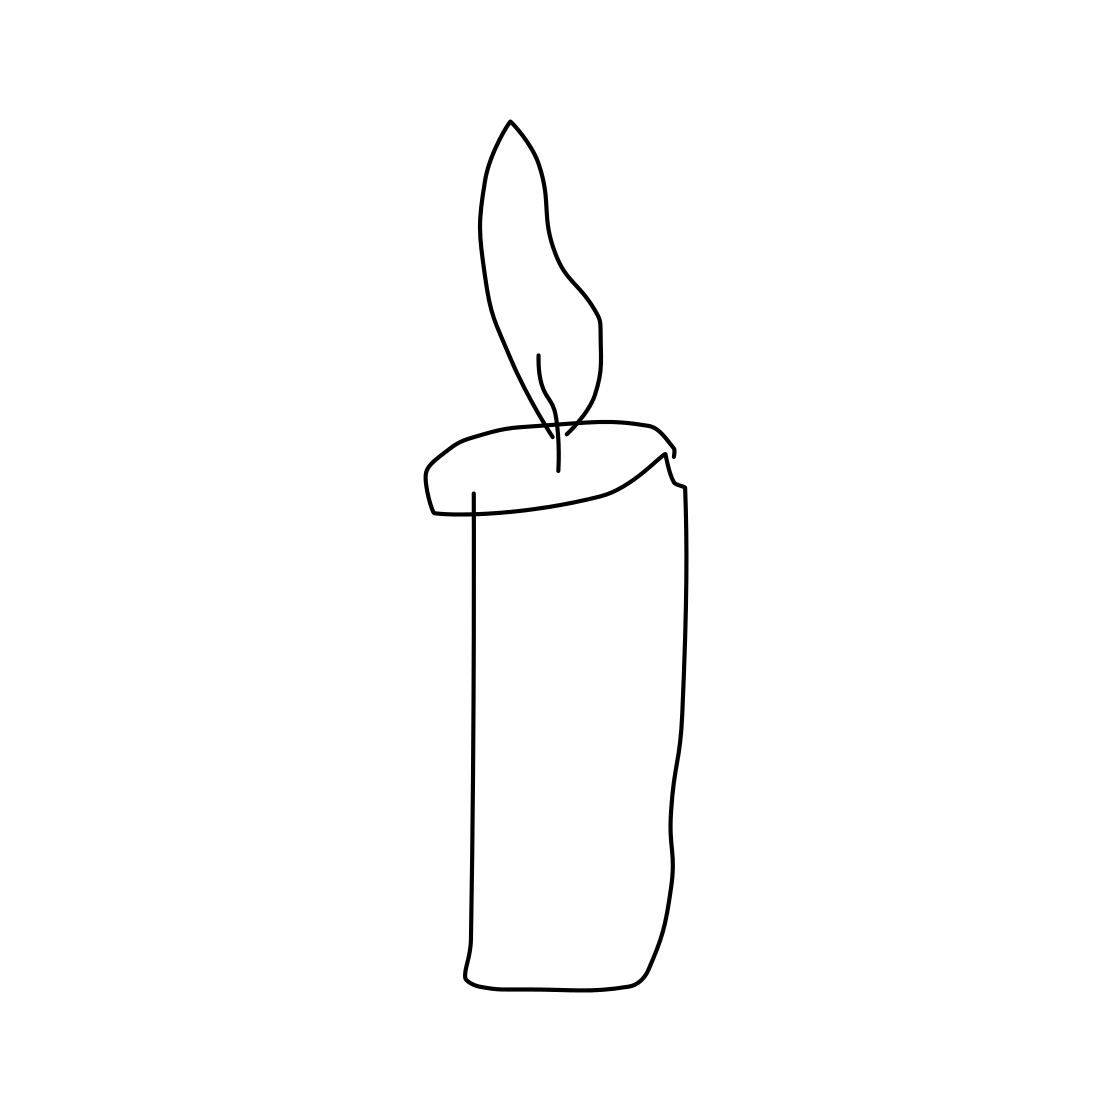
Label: candle